Chest X-ray. View position: AP
Patient age: 26
Patient sex: M
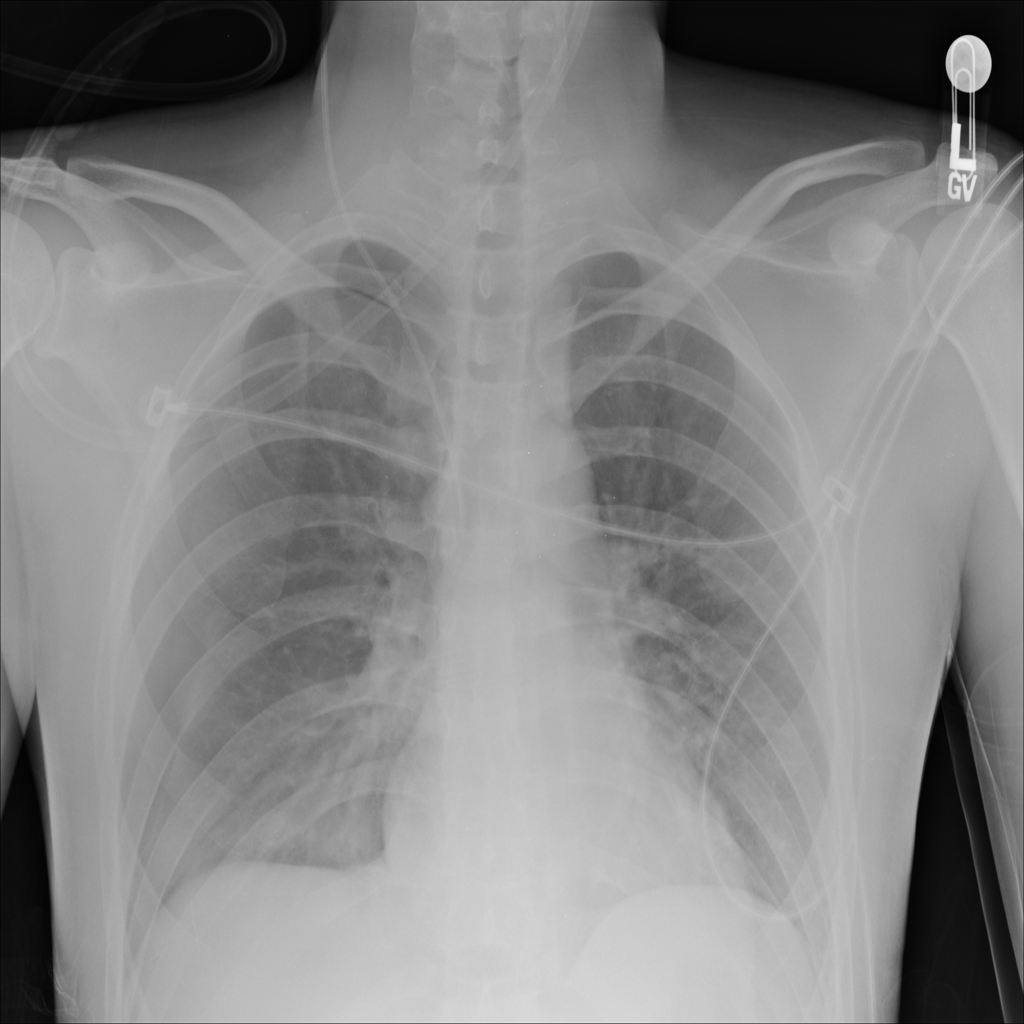
Finding: Pneumothorax